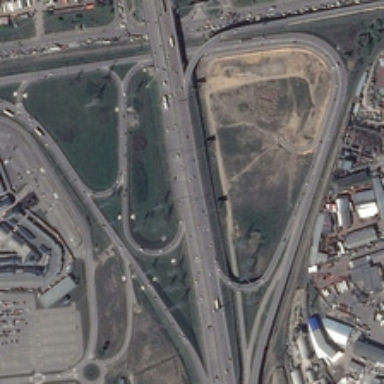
Many buildings and green meadows are near a viaduct with many cars .